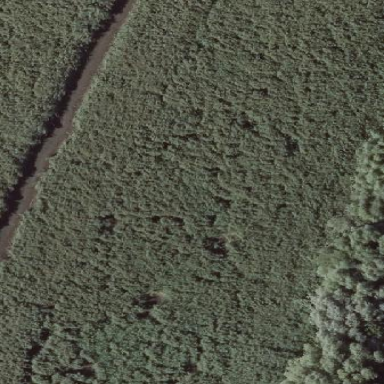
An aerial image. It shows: Bog wetland.